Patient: sex F, age 40
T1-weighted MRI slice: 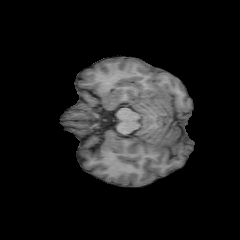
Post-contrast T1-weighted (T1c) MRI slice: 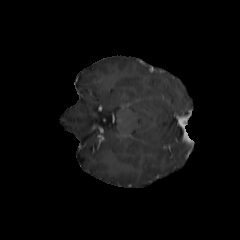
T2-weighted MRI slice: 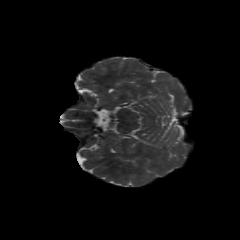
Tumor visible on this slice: no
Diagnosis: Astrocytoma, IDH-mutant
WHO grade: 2